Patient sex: M
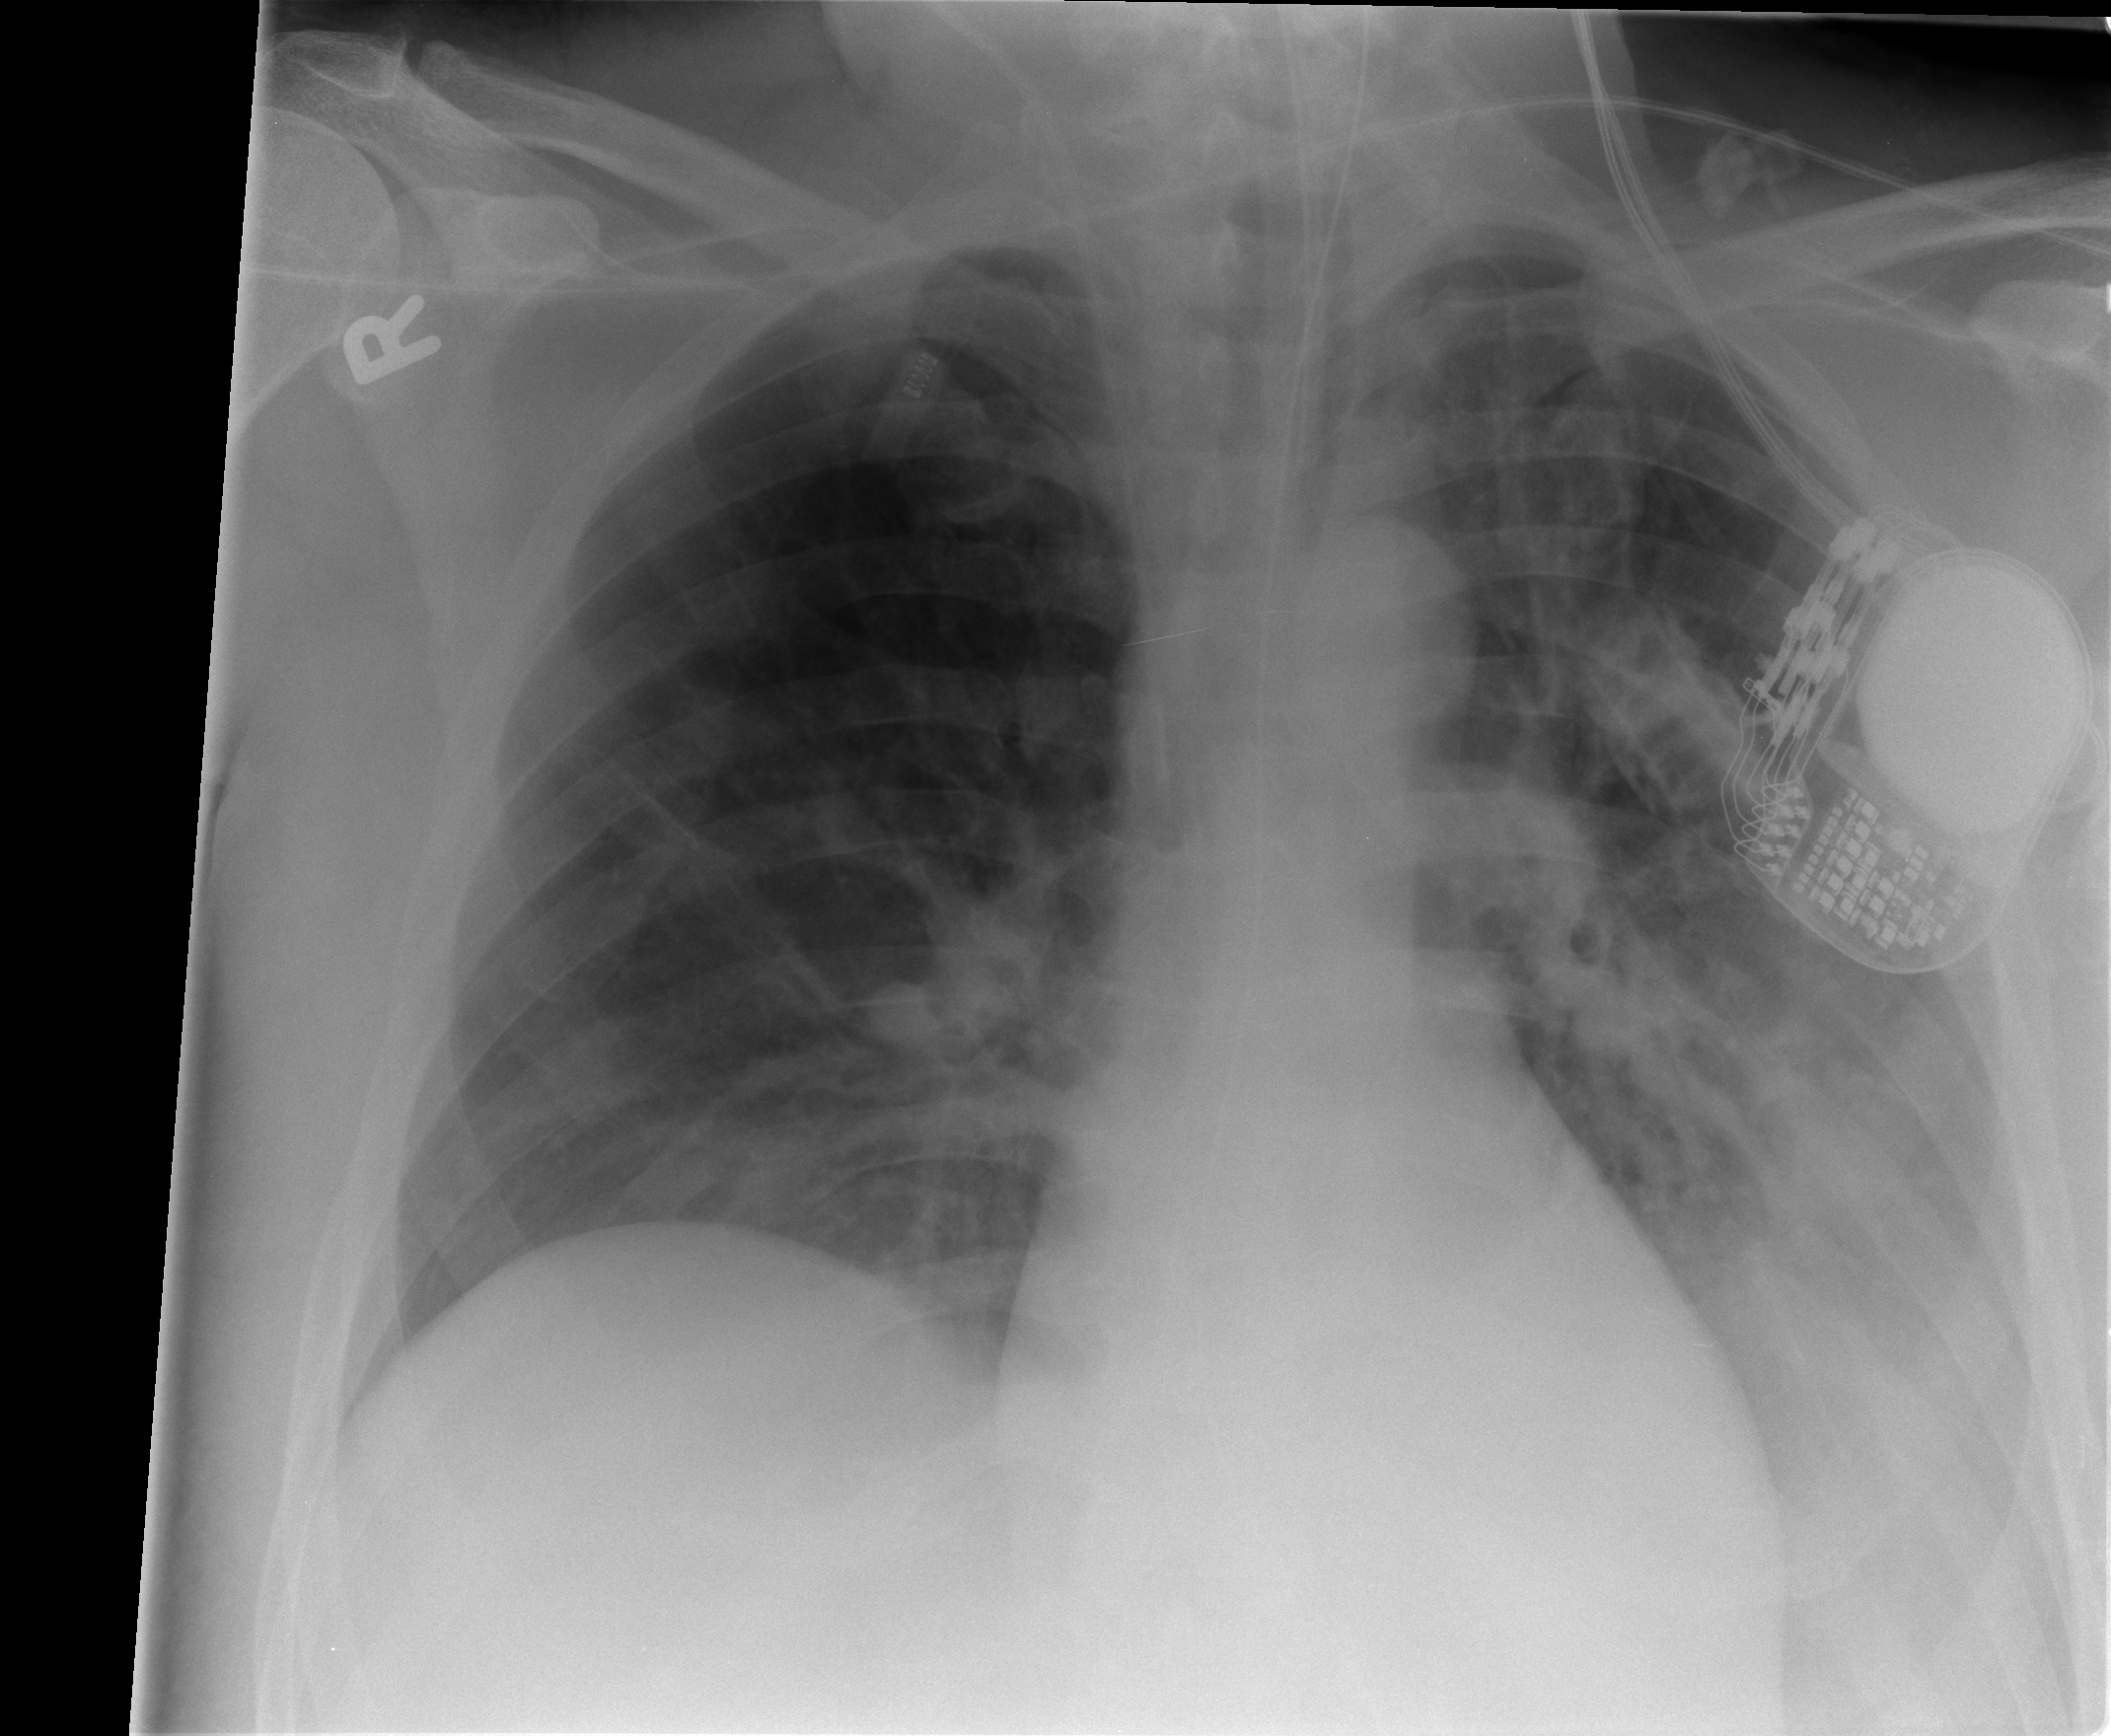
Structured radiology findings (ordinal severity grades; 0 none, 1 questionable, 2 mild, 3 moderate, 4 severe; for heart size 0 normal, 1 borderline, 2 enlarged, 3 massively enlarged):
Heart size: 0
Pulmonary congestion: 2
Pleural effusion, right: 0
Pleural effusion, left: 2
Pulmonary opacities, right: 1
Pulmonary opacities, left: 2
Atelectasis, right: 2
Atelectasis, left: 2